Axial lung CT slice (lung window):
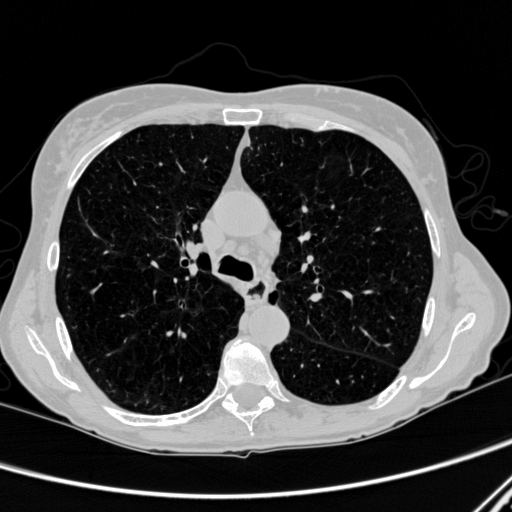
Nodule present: no